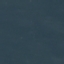
Label: SeaLake